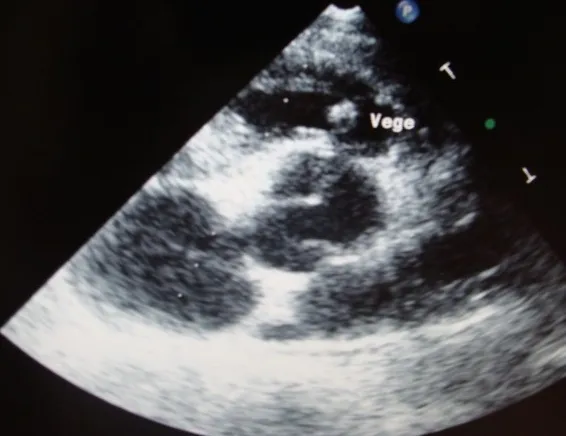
The presence of the huge vegetation on the Contegra bovine leaflet, with dimensions 0.56 x 0.75 cm, in short-axis parasternal view of transthoracic echocardiography.
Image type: radiology (ultrasound)